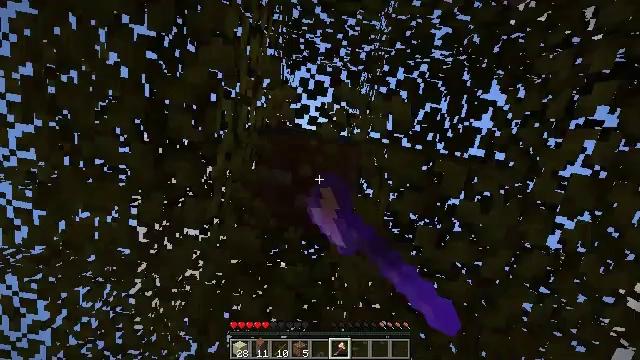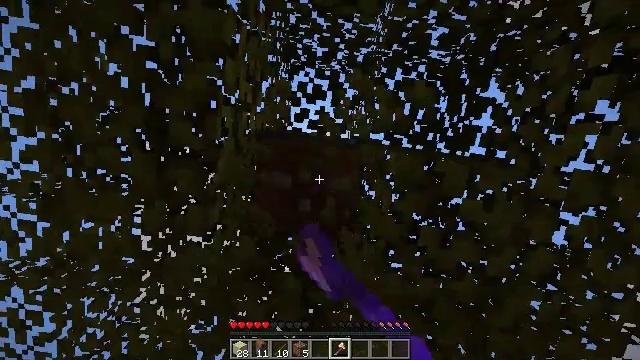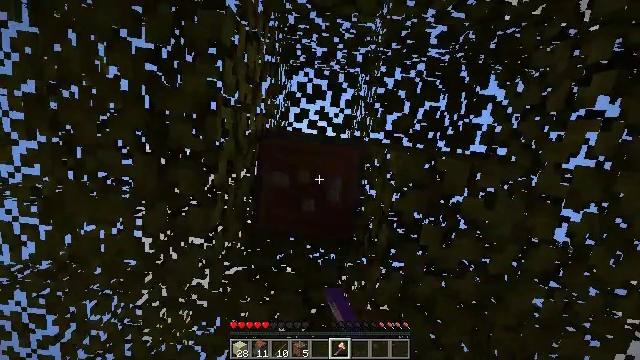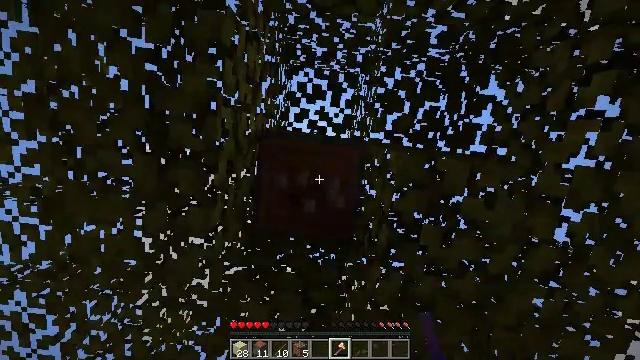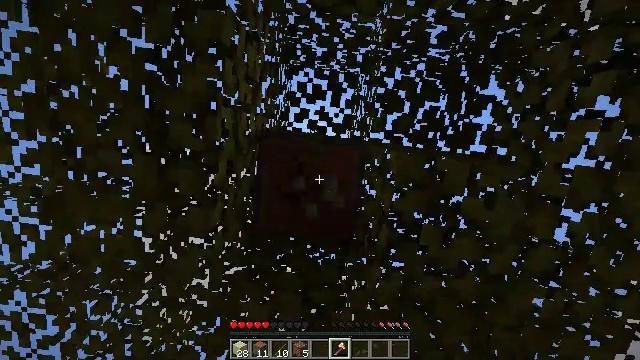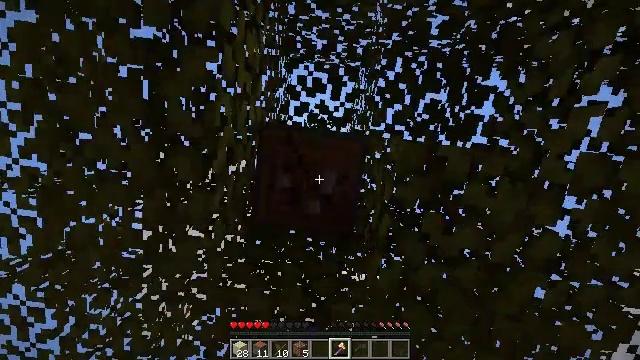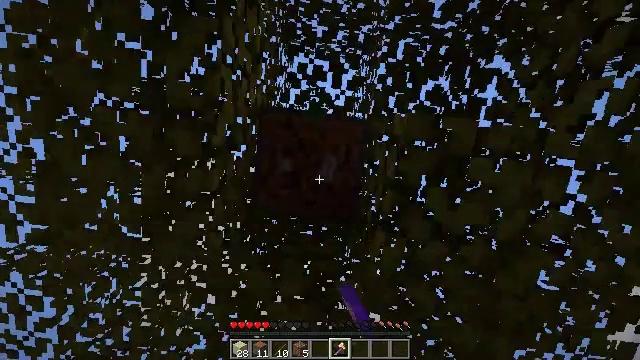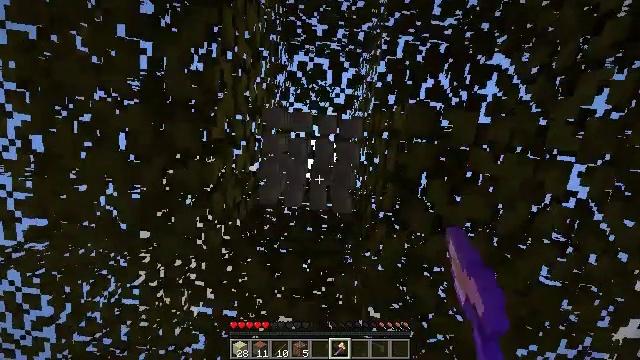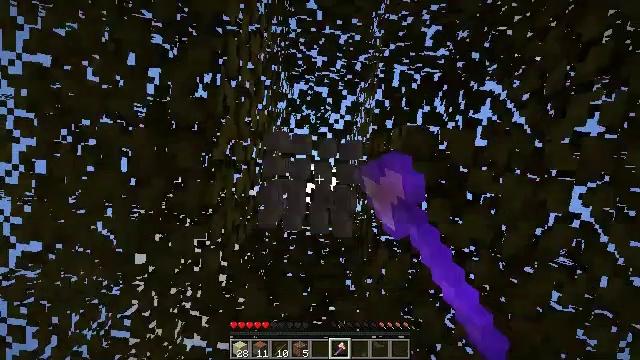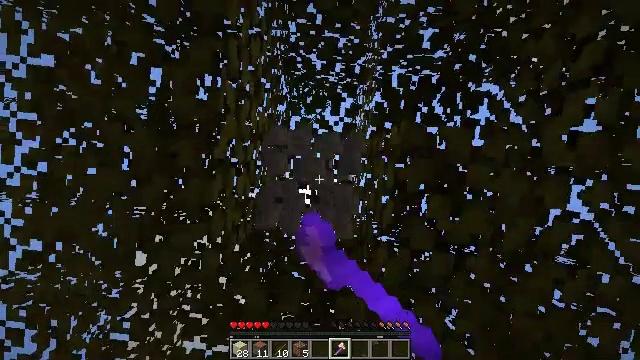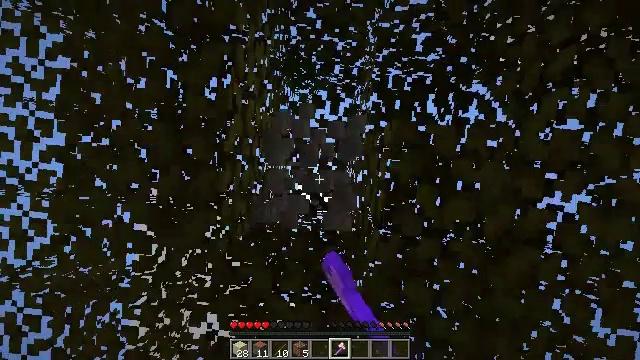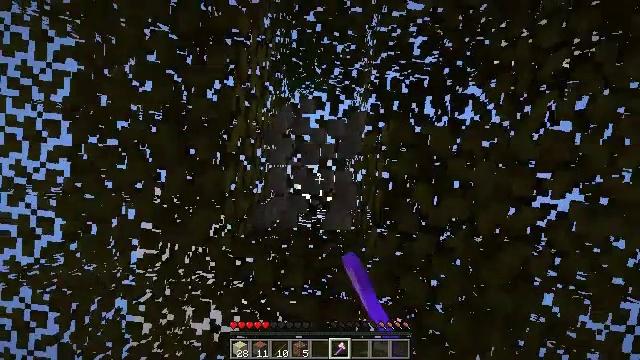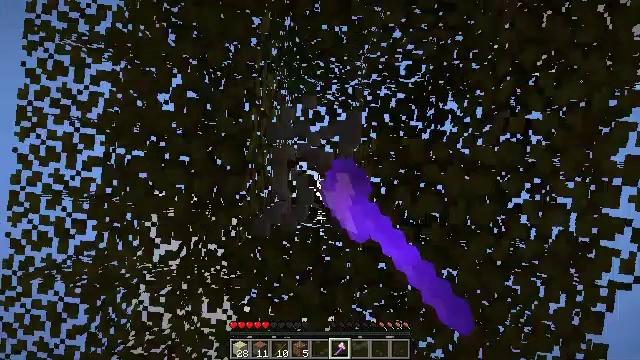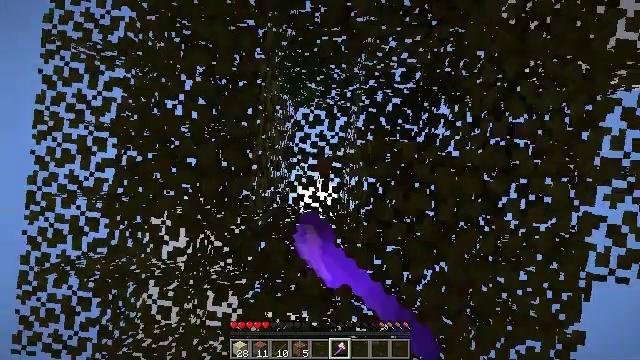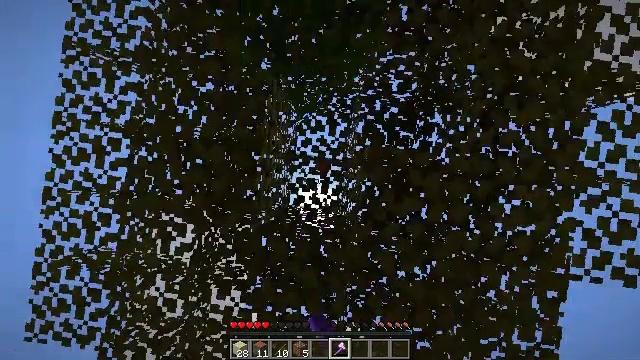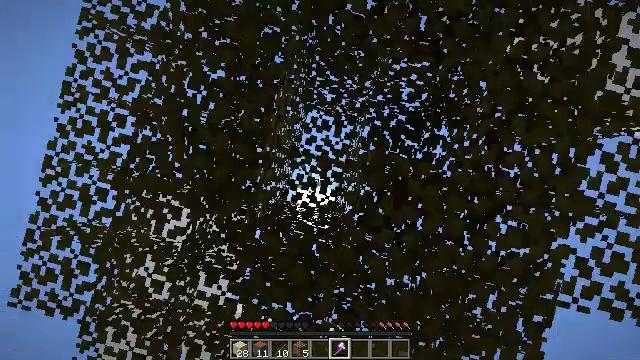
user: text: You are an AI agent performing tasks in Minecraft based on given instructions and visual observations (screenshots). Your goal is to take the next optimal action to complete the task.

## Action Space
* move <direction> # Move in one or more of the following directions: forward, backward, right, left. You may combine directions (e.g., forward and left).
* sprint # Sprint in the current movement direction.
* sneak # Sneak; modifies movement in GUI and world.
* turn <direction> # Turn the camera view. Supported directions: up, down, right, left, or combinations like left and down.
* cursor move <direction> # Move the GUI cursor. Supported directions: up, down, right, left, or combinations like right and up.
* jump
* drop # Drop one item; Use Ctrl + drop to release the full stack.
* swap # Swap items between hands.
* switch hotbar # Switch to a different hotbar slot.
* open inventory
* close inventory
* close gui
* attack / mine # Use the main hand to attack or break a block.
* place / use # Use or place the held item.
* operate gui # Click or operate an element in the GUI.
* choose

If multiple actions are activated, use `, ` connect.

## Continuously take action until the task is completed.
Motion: motion action
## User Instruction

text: Break the acacia log from the tree.
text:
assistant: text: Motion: turn left, attack / mine
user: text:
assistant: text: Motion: attack / mine
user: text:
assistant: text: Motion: attack / mine
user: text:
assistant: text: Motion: attack / mine
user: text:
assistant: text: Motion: move forward, attack / mine
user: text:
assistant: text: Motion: move forward, attack / mine
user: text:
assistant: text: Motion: attack / mine
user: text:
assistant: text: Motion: turn up, attack / mine
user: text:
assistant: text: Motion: turn up, attack / mine
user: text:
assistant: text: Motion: attack / mine
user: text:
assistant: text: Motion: attack / mine
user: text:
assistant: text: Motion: turn up, attack / mine
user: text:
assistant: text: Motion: attack / mine
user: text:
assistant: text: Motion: turn right and up, attack / mine
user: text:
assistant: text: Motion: turn right and up, attack / mine
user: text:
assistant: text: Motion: turn right and down
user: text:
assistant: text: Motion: turn right and down
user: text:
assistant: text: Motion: turn right and down
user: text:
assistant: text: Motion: turn right and down
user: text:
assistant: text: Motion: turn right
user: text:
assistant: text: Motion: no_op
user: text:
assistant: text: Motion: turn right and down
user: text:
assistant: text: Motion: turn right and down
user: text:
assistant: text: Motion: turn right and down
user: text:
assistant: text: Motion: turn right and down
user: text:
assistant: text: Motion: turn right and down
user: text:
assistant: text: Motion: turn right and down
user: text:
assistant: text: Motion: turn right and down
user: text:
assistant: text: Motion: turn right and down
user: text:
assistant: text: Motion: turn right and down